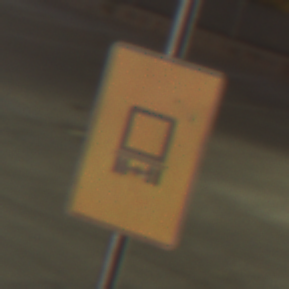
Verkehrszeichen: KennzeichnungspflichtigeFahrzeugeGefaehrlicheGueterOhnePfeilsymbol
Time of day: SunriseSunset
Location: Outdoor (Urban)
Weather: PartlyCloudy
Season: NotSpecified
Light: Artificial